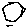
Label: hexagon